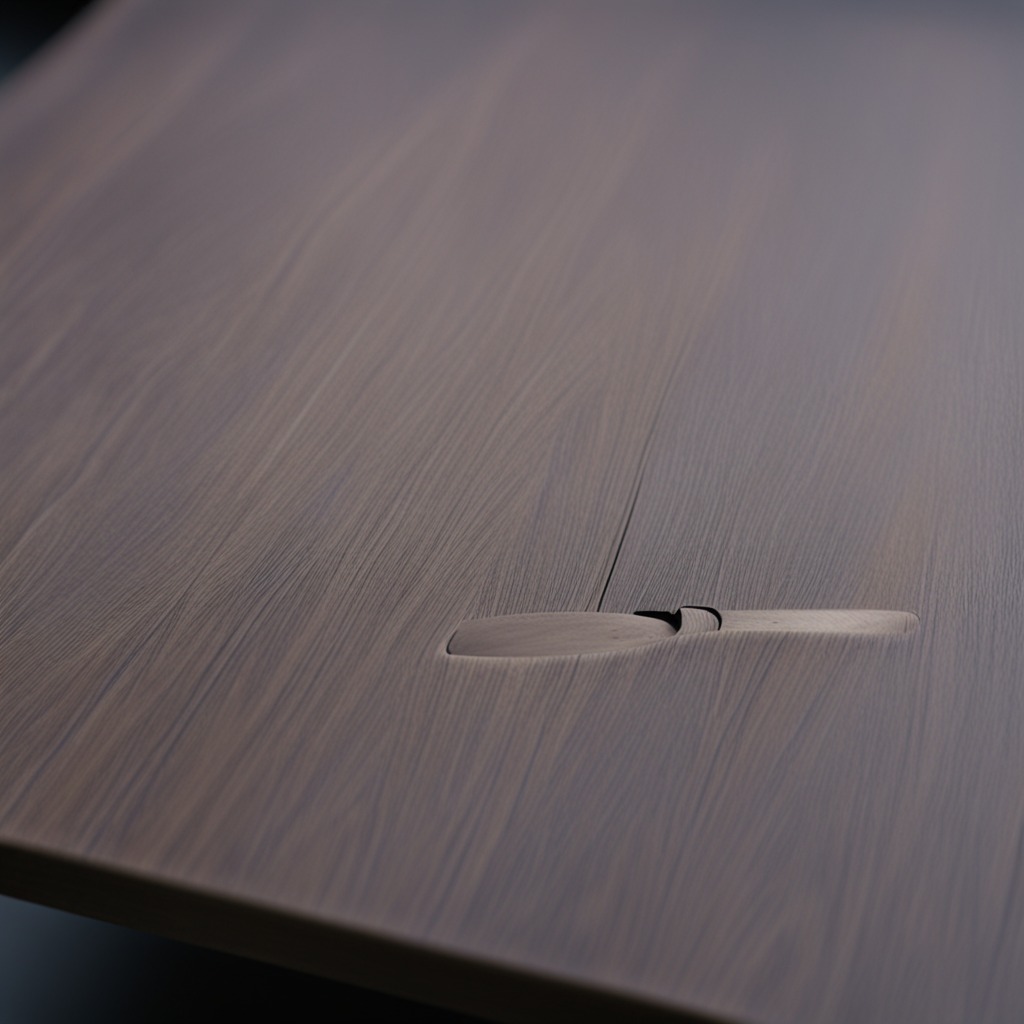
A handheld metal saw is lying on the old table with burn marks in a small garage at twilight.